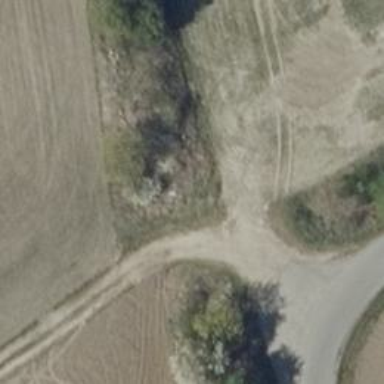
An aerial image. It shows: Track road with grade4 tracktype.